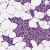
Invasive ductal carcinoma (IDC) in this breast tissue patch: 0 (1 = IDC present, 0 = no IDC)